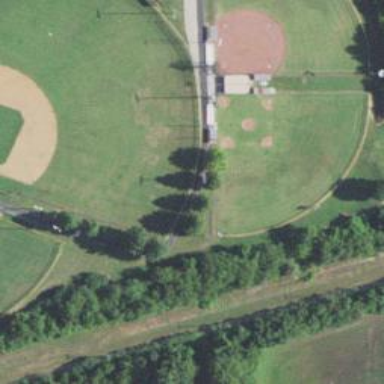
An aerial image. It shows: Baseball pitch for leisure land.